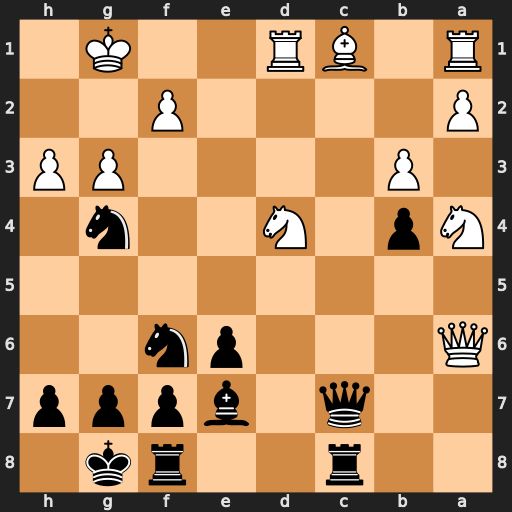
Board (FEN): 2r2rk1/2q1bppp/Q3pn2/8/Np1N2n1/1P4PP/P4P2/R1BR2K1
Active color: b
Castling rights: -
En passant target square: -
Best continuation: Nxf2 Kxf2 Ne4+